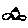
Label: fish